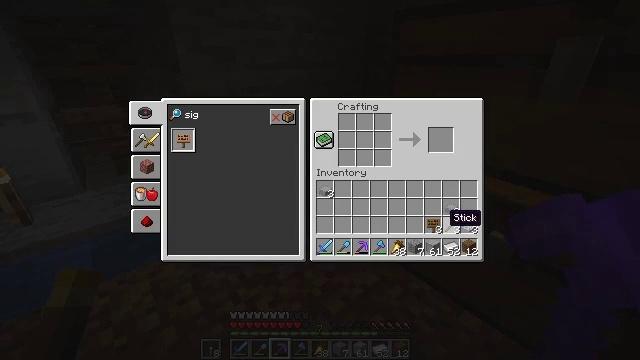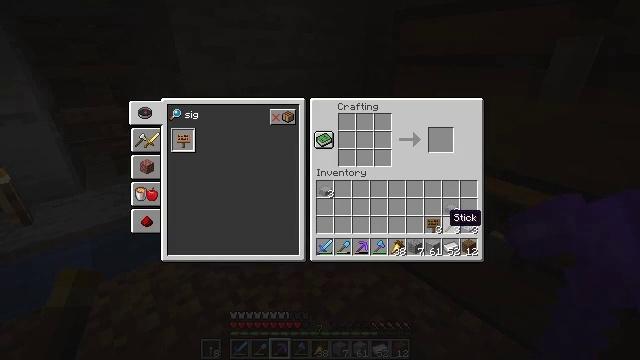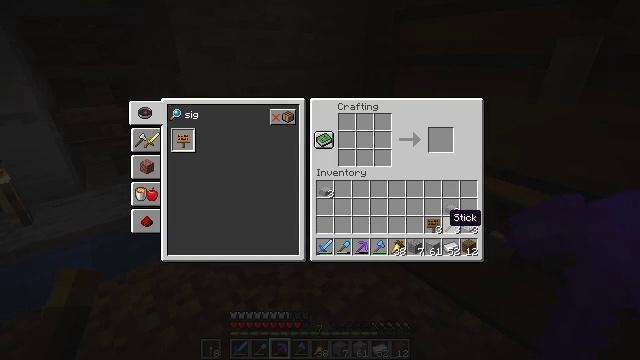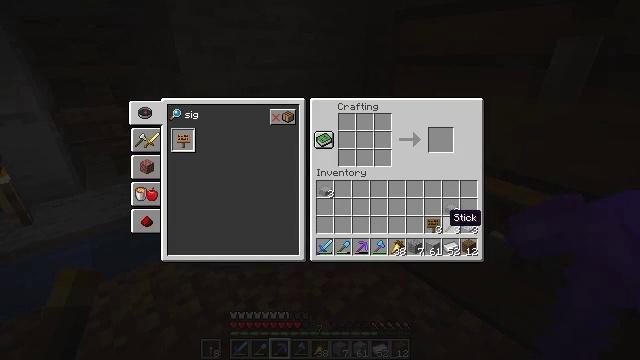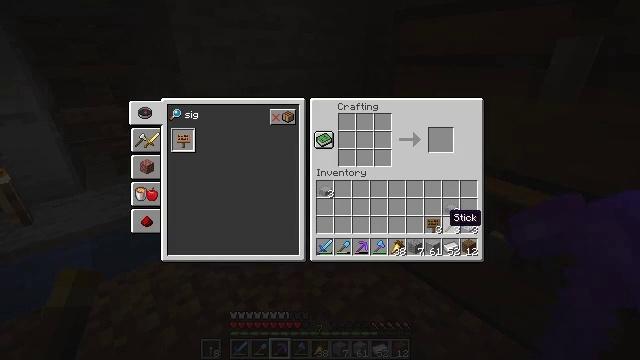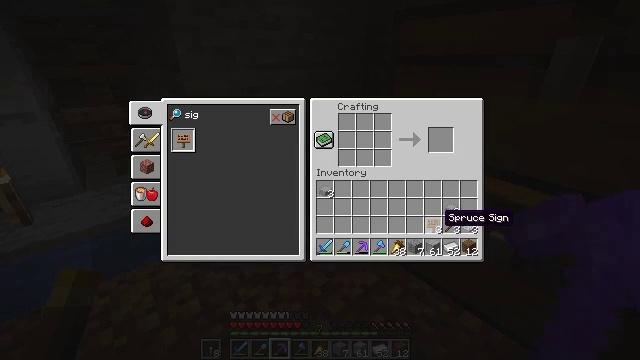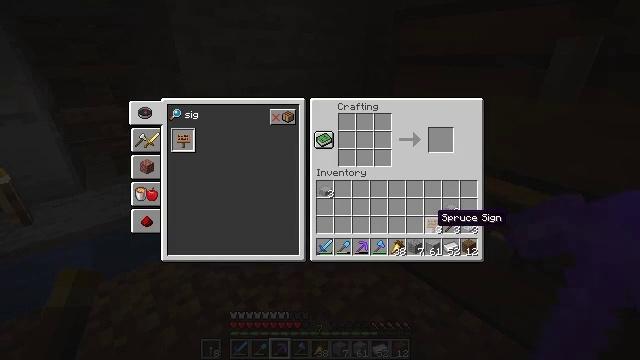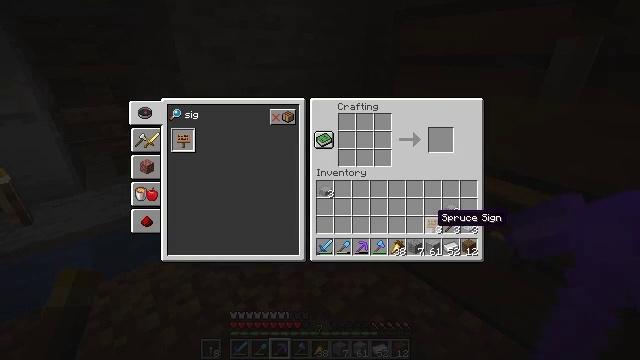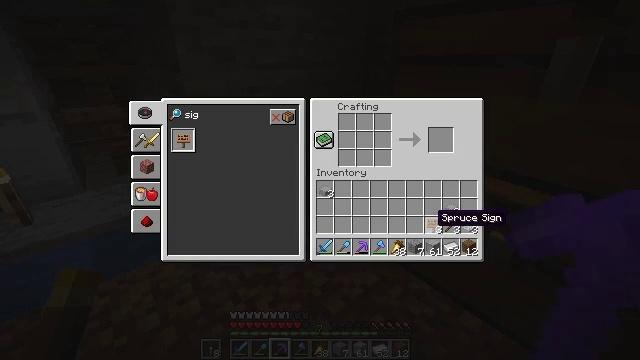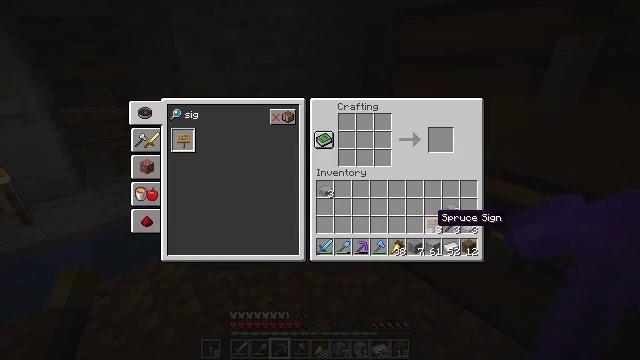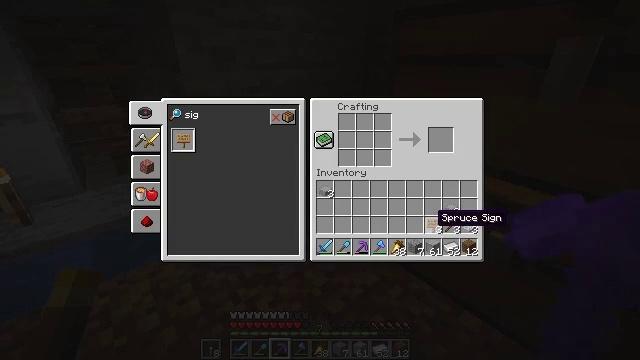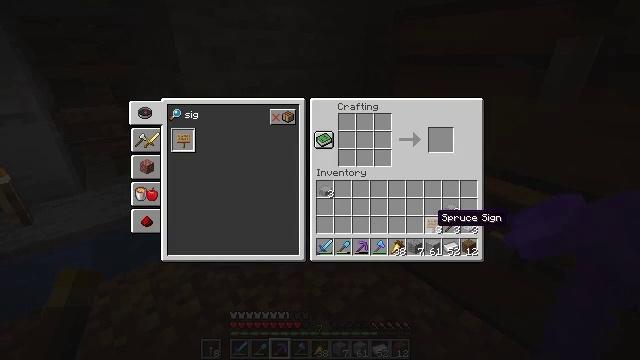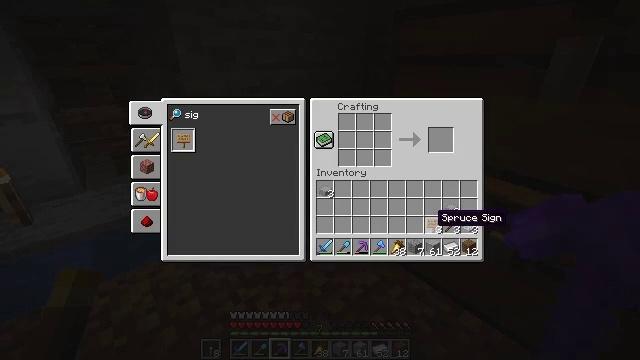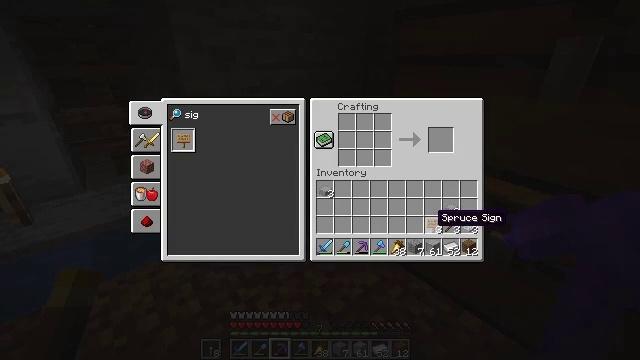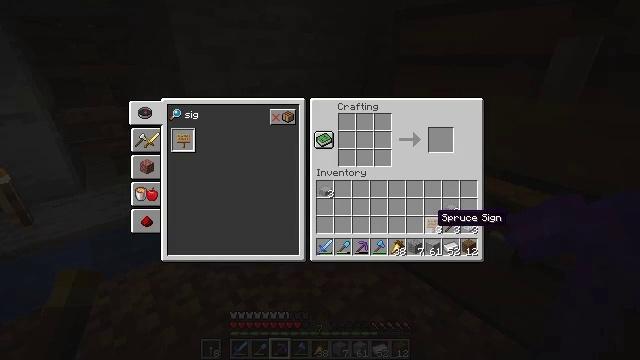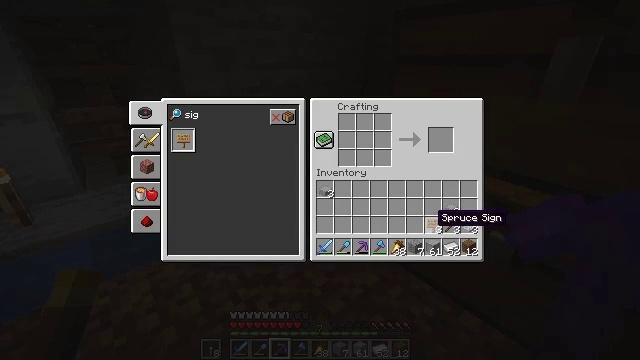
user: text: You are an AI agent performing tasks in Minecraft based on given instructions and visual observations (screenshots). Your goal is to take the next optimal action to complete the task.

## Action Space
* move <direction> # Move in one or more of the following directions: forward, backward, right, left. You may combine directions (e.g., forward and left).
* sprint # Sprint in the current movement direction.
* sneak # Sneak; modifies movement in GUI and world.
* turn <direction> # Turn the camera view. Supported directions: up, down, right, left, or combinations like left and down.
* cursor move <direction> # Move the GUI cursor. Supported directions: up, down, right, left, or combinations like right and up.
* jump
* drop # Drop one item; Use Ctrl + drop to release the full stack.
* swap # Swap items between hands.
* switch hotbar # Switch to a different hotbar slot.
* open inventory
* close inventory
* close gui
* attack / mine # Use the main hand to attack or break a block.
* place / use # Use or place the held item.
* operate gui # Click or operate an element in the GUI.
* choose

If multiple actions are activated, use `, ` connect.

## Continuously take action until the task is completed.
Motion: motion action
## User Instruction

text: craft item andesite wall
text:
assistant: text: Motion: no_op
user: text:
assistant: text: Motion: no_op
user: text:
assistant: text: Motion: no_op
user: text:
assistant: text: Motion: no_op
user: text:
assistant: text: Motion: no_op
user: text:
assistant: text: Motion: turn left
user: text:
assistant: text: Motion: no_op
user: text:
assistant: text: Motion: no_op
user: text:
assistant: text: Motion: no_op
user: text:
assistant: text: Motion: no_op
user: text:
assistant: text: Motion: no_op
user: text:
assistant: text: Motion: no_op
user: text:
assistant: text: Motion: no_op
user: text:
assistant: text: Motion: no_op
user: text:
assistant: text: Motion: no_op
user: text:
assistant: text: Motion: no_op
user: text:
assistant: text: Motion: no_op
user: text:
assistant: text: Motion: no_op
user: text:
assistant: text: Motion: no_op
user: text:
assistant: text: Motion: no_op
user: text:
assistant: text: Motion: no_op
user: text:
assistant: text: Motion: no_op
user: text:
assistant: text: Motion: no_op
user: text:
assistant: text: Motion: no_op
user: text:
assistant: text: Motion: attack / mine
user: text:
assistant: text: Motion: attack / mine
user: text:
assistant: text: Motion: no_op
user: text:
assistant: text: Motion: no_op
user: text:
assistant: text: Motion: no_op
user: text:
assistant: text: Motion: no_op